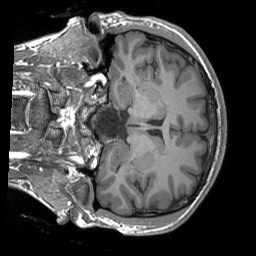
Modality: T1w
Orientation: coronal
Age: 20
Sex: male
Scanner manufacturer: siemens
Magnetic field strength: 3 T
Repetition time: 1.9 s
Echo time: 0.00243 s